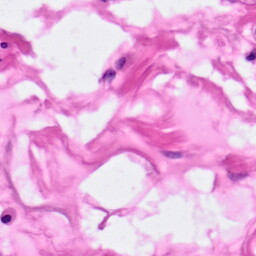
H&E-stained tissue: Pancreatic